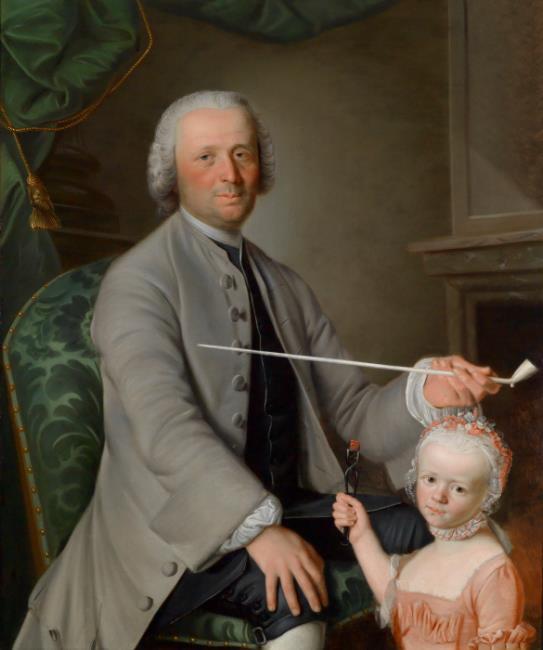
Title: Portrait of a man with a pipe and a little girl holding up an ember
Artist: Sigmund Barth
Earliest date: 1765
Latest date: 1765
Genre: painting
Iconography: Tobacco
Keywords: portrait, genre, two human figures, facing front, man, child, girl, knee-length portrait, bust-length portrait, sitting, hand on the knee, armchair, holding, pipe, tong, fire pot, fireplace, mantelpiece, drapery